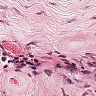
Metastatic tissue present: no